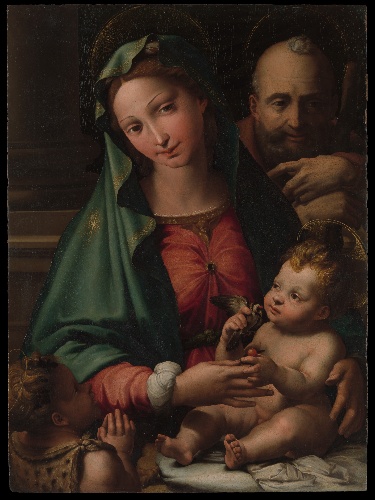
Title: The Holy Family with the Infant Saint John the Baptist
Artist: Perino del Vaga (Pietro Buonaccorsi)
Artist bio: Italian, Florence 1501–1547 Rome
Date: ca. 1524–26
Object type: Painting
Classification: Paintings
Medium: Oil on wood
Dimensions: 34 3/4 x 25 5/8 in. (88.3 x 65.1 cm)
Department: European Paintings
Credit line: Purchase, Acquisitions Fund, Mr. and Mrs. Mark Fisch, Denise and Andrew Saul, and Friends of European Paintings Gifts, Gwynne Andrews Fund, Mr. and Mrs. J. Tomilson Hill, Jon and Barbara Landau, Charles and Jessie Price, Hester Diamond, and Fern and George Wachter Gifts, 2011
Accession year: 2011
Repository: Metropolitan Museum of Art, New York, NY
Tags: Holy Family|Saint John the Baptist|Birds|Virgin Mary|Jesus|Joseph